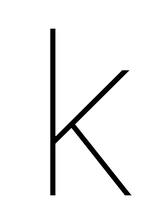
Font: Inter_Thin